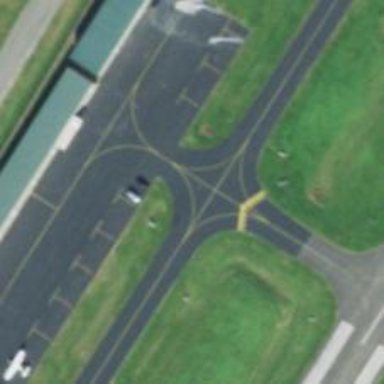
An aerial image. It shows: View of taxiway at the airport.